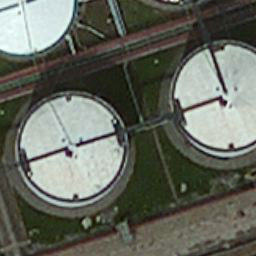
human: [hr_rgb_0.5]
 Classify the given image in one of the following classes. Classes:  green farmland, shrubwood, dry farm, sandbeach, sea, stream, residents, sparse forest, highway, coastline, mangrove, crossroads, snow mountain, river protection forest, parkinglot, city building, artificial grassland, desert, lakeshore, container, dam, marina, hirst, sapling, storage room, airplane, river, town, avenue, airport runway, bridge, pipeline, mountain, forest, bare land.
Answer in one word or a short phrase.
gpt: storage room